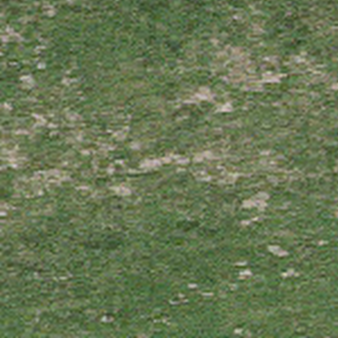
Label: other